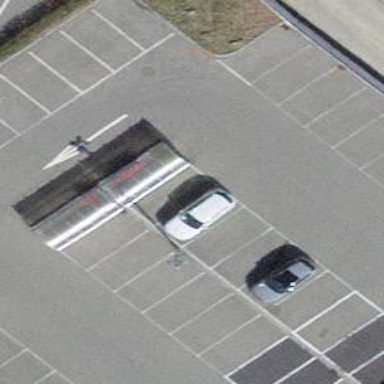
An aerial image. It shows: Trolley bay.